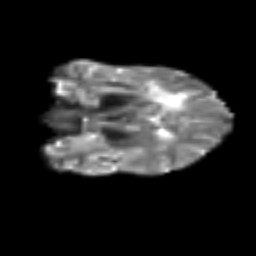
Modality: T2w
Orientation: coronal
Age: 46
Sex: male
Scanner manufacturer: siemens
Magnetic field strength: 3 T
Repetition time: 6.1 s
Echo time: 0.101 s